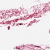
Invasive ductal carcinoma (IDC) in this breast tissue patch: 0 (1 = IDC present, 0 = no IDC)